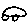
Label: car